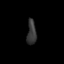
Tissue: lung
Cell type: Endothelial cells
Senescence score: 0.6206
Nuclear area (px): 225
Mean DAPI intensity: 53.973